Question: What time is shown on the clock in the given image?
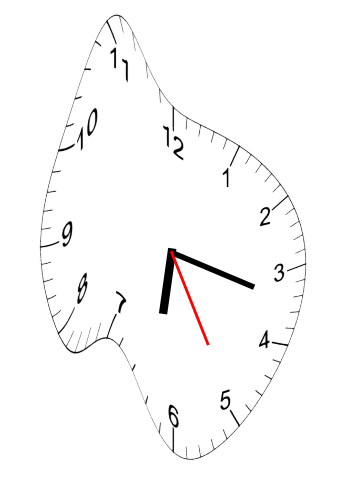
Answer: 06:17:25